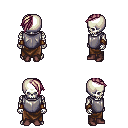
a pixel art fantasy rpg character, male body template, skeleton, steel chest armor, robe skirt, white blonde long mohawk hairstyle, cloth bracers, maroon shoes, four views (front, back, left, right), 2x2 character sprite sheet, small pixel art, hard edges, no anti-aliasing